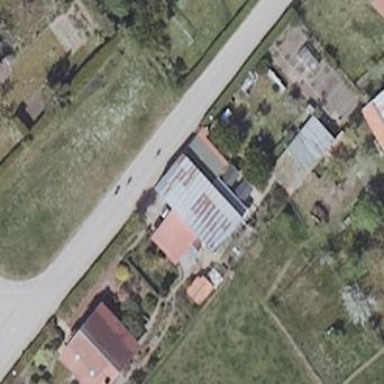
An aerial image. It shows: Detached building with skillion roof shape.